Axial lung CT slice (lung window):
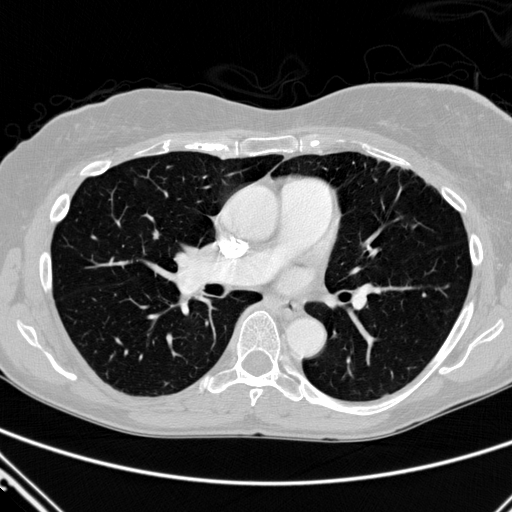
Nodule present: no